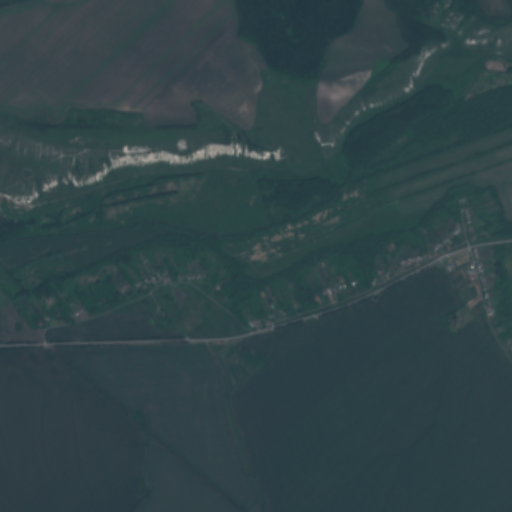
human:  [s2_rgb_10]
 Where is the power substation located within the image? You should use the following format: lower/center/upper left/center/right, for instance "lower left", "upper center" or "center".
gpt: The power substation is located in the center right of the image.
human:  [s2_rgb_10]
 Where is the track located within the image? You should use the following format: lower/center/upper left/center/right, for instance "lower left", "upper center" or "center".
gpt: There is no track in the image.